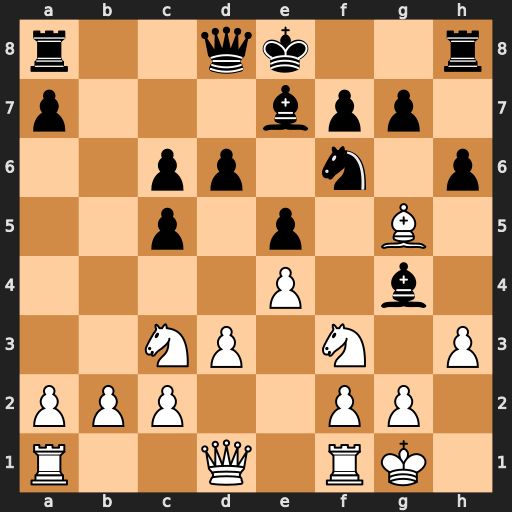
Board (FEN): r2qk2r/p3bpp1/2pp1n1p/2p1p1B1/4P1b1/2NP1N1P/PPP2PP1/R2Q1RK1
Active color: w
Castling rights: kq
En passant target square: -
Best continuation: Bxf6 Bxf3 Bxe7 Bxd1 Bxd8